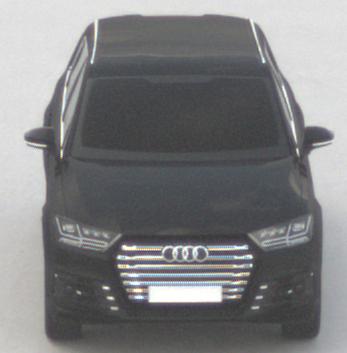
Make: Audi
Model: SQ7
Detailed model: -
Model produced from: 2016
Model produced until: 2018
Doors: 5
Color: black
Road condition: dry road
Daytime: midday
Contrast: low contrast